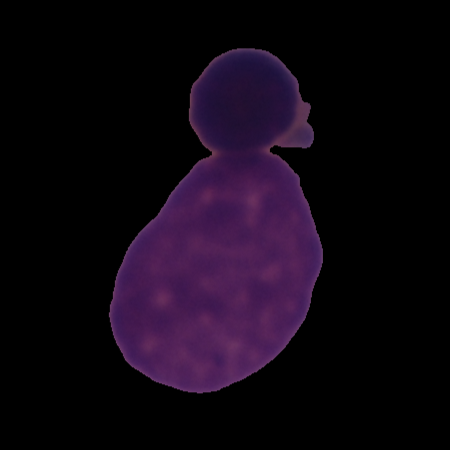
Label: healthy